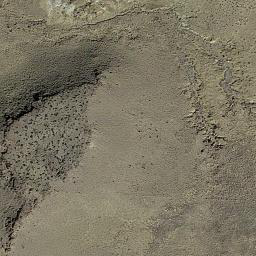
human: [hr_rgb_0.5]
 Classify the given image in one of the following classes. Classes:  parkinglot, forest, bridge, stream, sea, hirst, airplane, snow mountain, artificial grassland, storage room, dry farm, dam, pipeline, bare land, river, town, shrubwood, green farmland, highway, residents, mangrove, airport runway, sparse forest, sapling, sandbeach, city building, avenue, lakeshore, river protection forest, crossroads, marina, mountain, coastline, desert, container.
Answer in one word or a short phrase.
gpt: bare land